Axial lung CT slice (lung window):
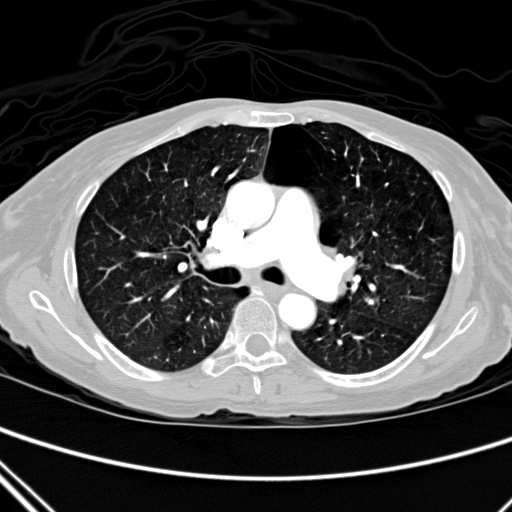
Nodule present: no